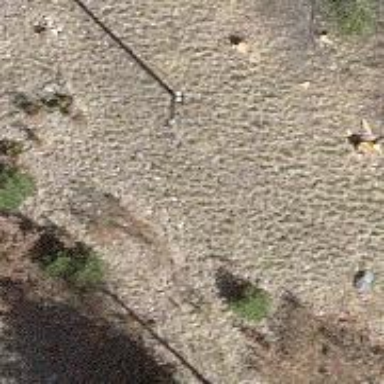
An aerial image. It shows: Power pole.